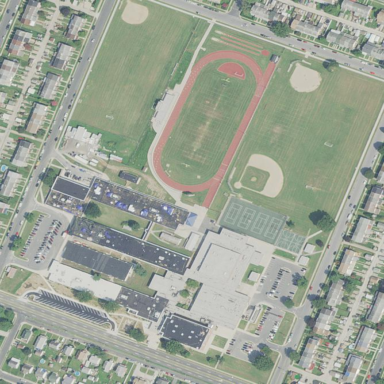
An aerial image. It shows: School.